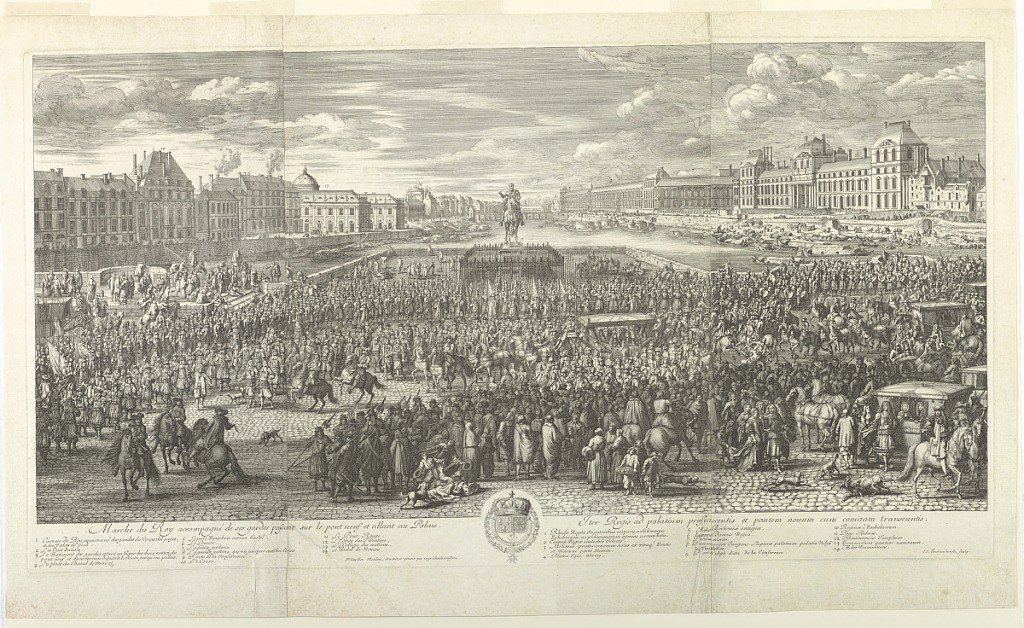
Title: Parade of Louis XIV on the Pont Neuf, Paris
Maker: Johann van Huchtenburgh, 1646 - 1733
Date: ca. 1670-1680
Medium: Engraving on paper
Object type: Print
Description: One of three plates joined vertically. Scene shows a large crowd witnessing Louis XIV crossing the Pont Neuf with his entourage. In the background appears the palace of the Louvre.